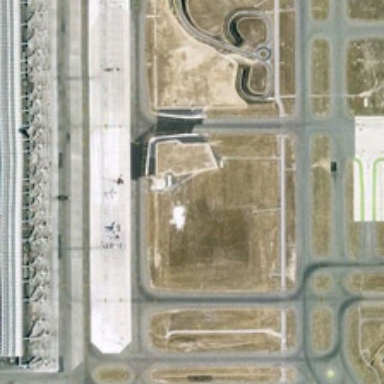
Many planes are parked next to terminal in an airport .